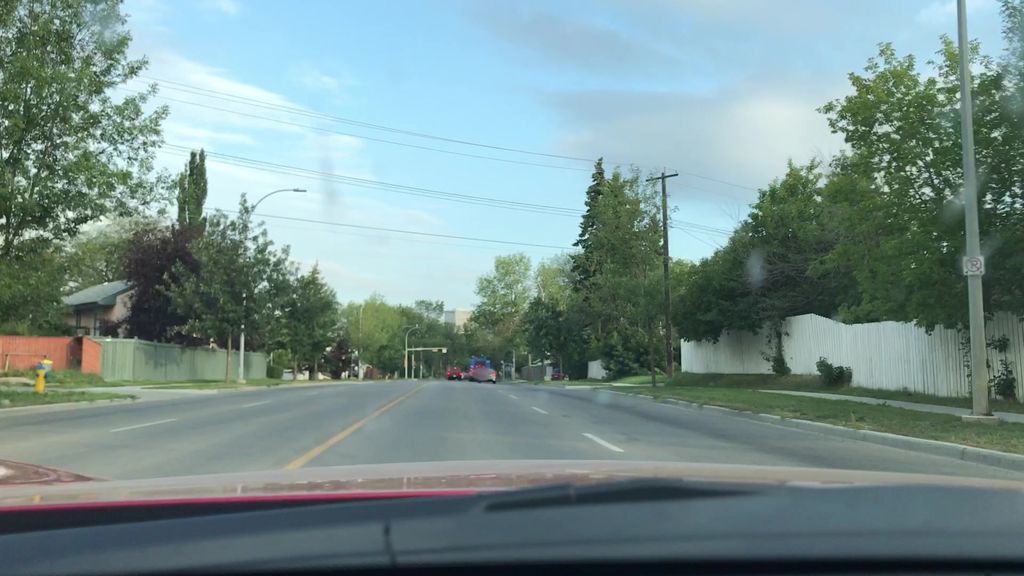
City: edmonton